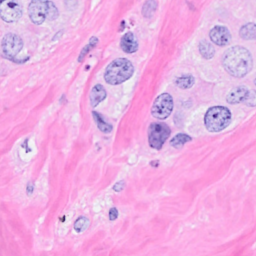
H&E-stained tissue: Breast